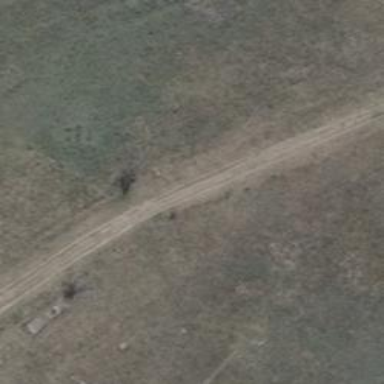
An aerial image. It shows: Dirt track road with grade 4 track type.